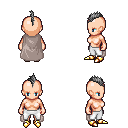
a pixel art fantasy rpg character, female body template, human, light skin, gray cape, white pants, gray mohawk hairstyle, gold boots, four views (front, back, left, right), 2x2 character sprite sheet, small pixel art, hard edges, no anti-aliasing